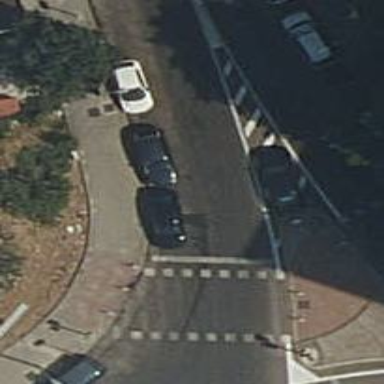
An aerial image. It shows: Road with traffic signals and zebra crossing with traffic signals.